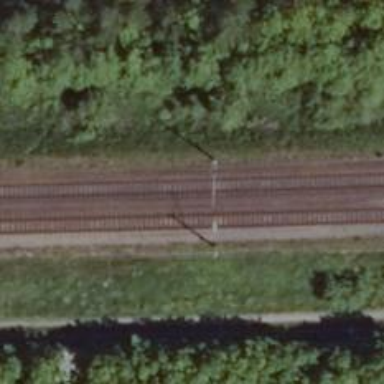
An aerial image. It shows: Milestone along the railway with catenary mast.